Interaction volume radius: 10 \u00c5
Interaction volume height: 20 \u00c5
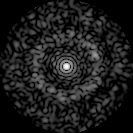
Disorder parameter: 0.8411